Question: For some reason, Firefox renders a purple visited link around the outside of the logo at the top. My attempt to specify a:visited {text-decoration: none;} doesn't seem to phase Firefox. What's going on here?

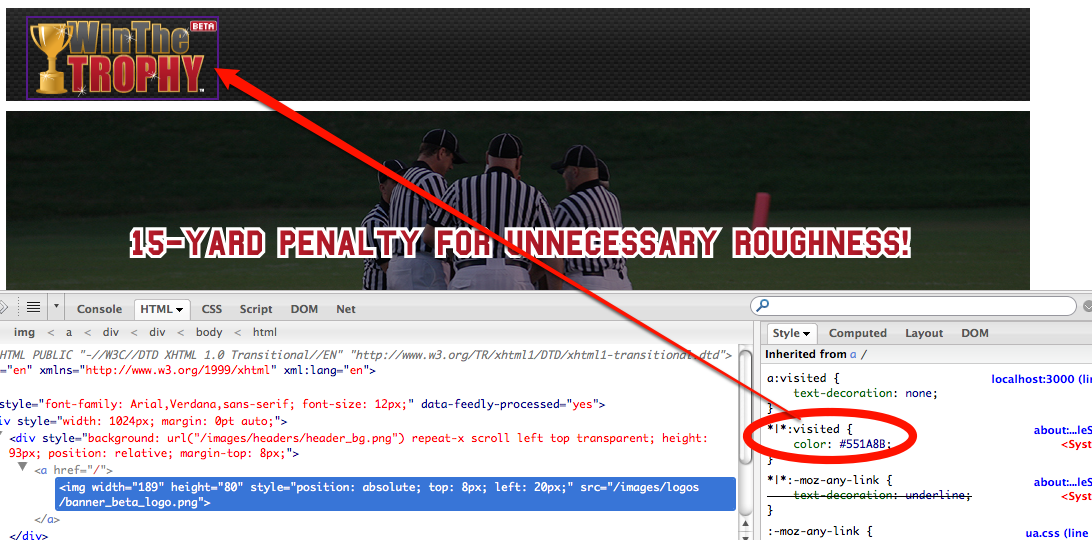
Answer: Images inside links show a border by default.
Use 'a img{border:0;}'